Question: i have this markup
'''
<input tabindex="5" type="text" class="bgFecha date-pick" id="date2" value="12/03/2011" name="date2"/>
'''
Please note the value of the input
but onclick the datepikcer starts with a 2 years later date:

This is the call:
'''
$(function(){
$('.date-pick').attr('readonly','true');
$('.date-pick').datePicker({clickInput:true})
});
'''
What is wrong? i need the datepicker to use the value="" date to start.
thanks
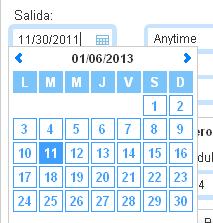
Answer: The default format for jquery datepicker it's 'mm/dd/yy'. You need to use 12/03/11.
Or you can change the date <URL>:
'''
$(function(){
$('.date-pick').attr('readonly','true');
$('.date-pick').datePicker({
clickInput:true,
altFormat: 'mm/dd/yyyy' // change the date format
});
});
'''